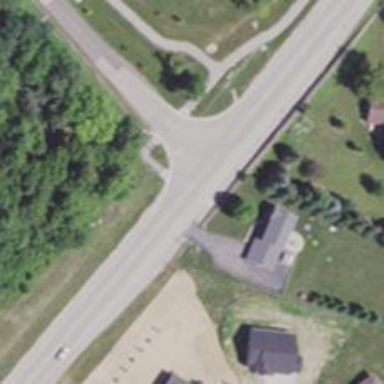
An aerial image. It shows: Marked road crossing.